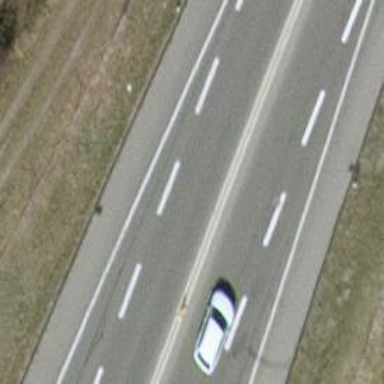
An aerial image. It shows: Asphalt motorway of trunk classification.